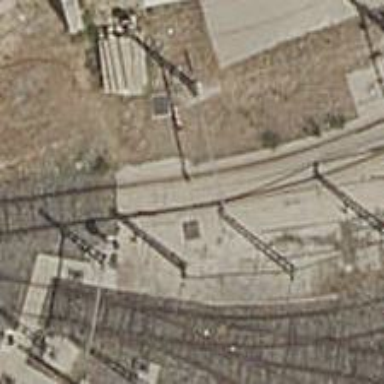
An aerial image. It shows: Yard with electrified tracks using contact line.